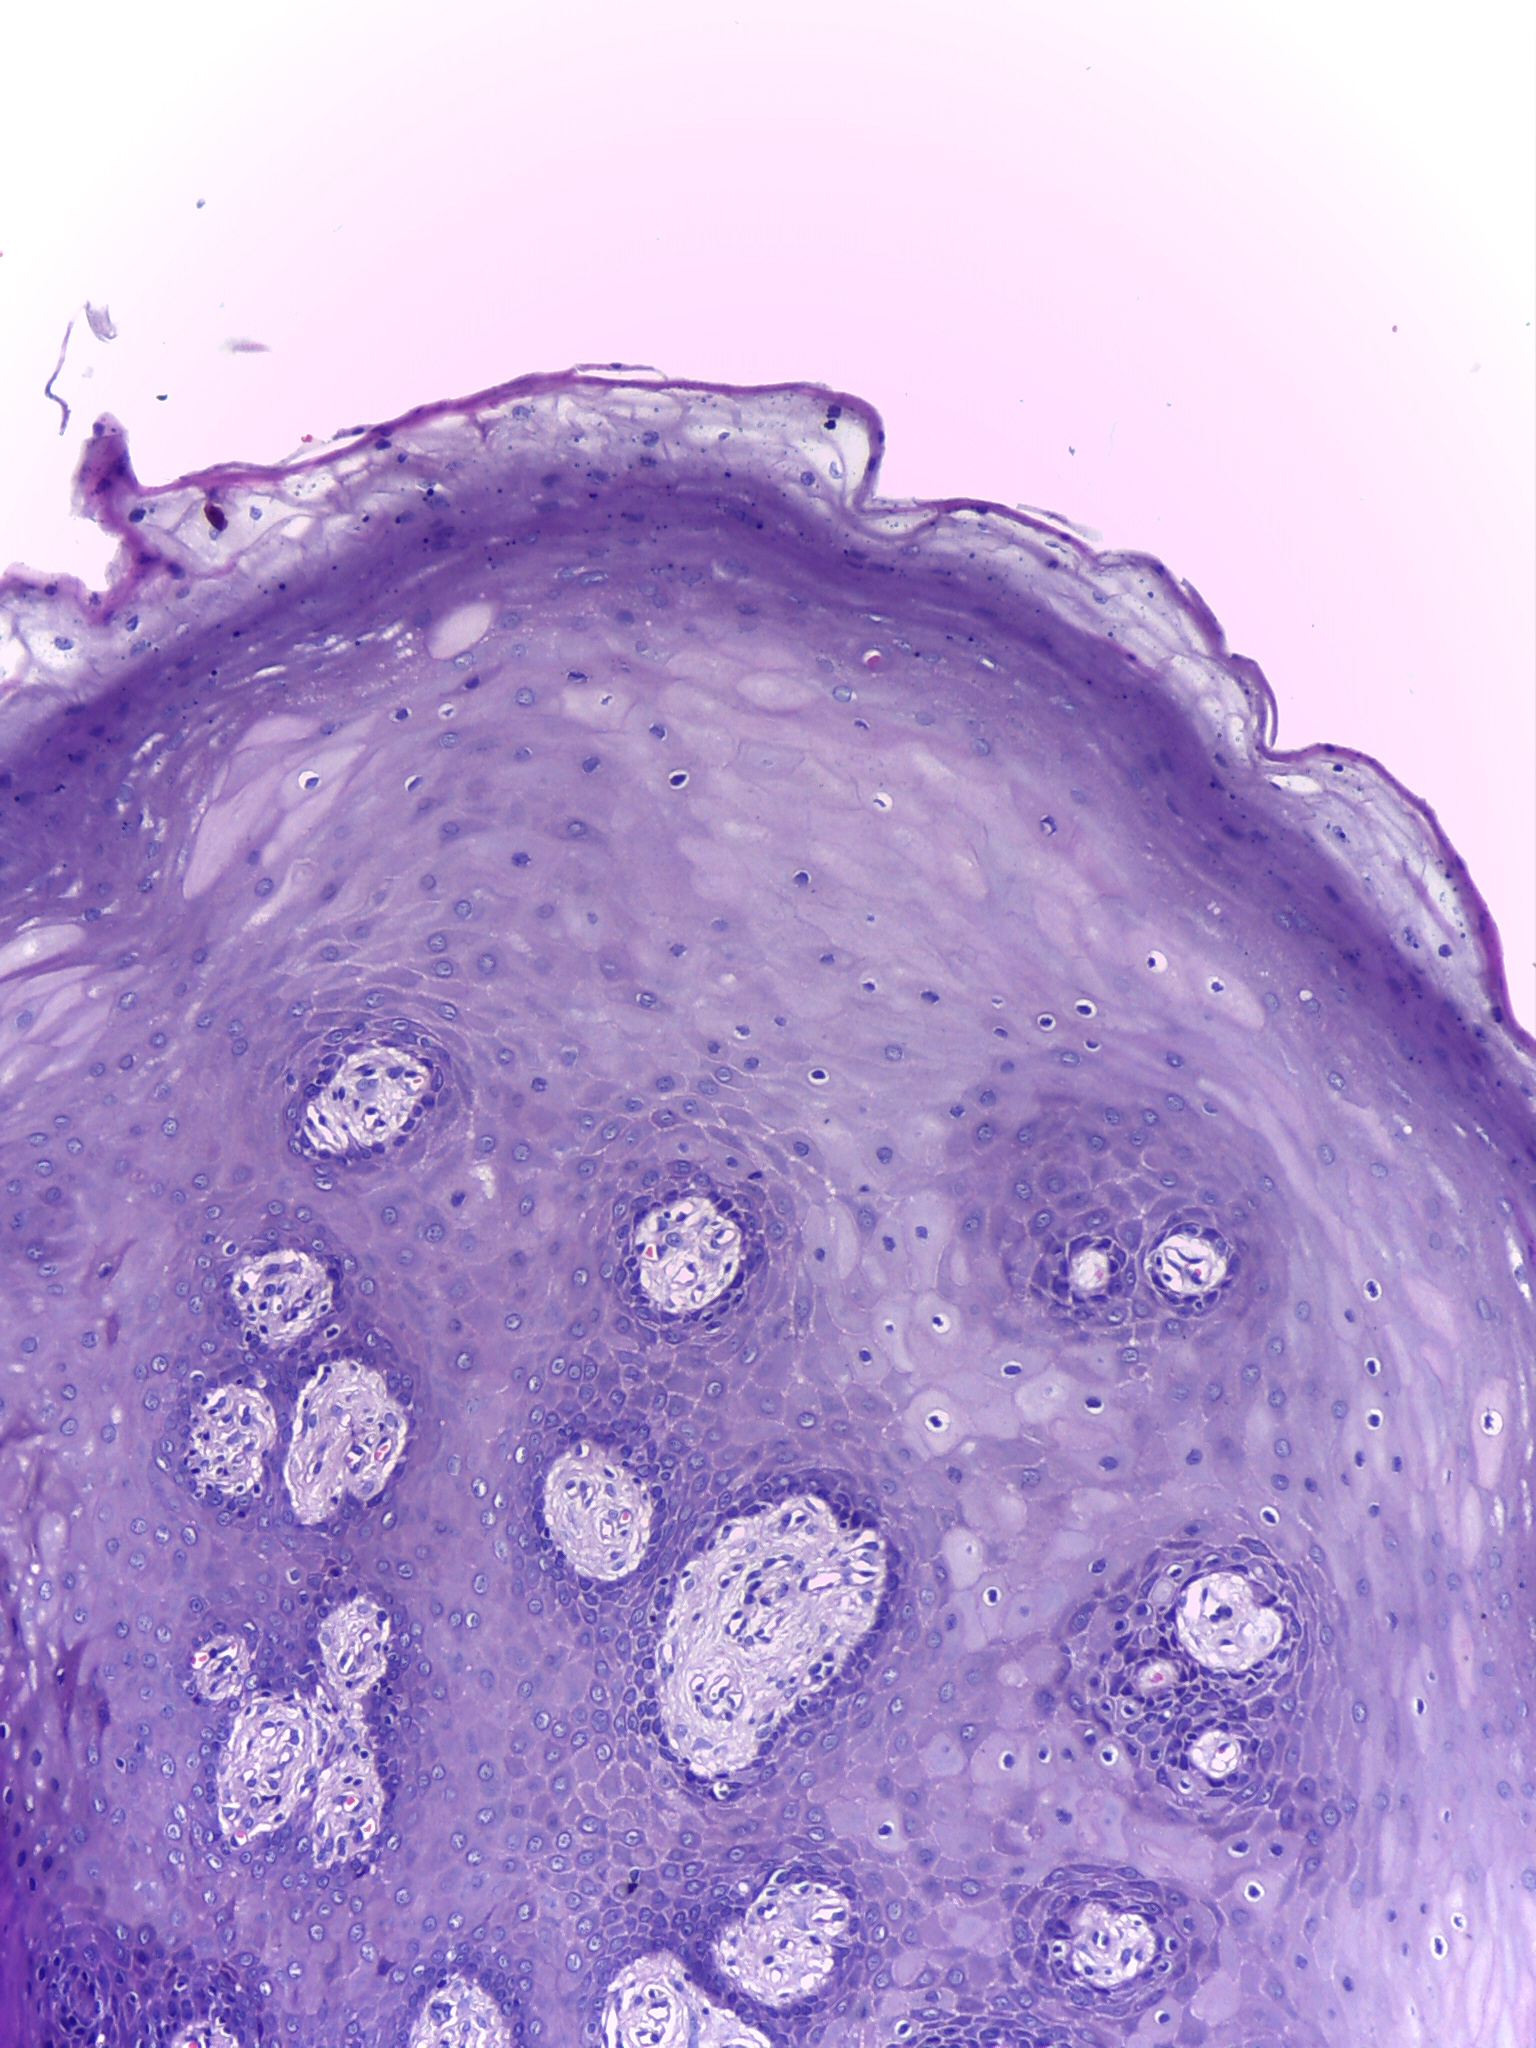
Diagnosis: Normal